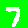
Digit: 7